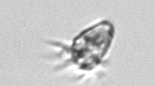
Label: Ciliophora